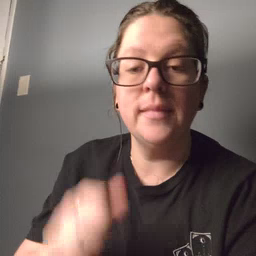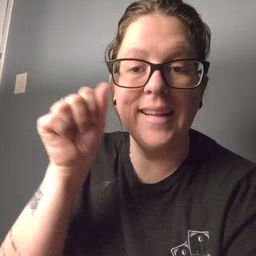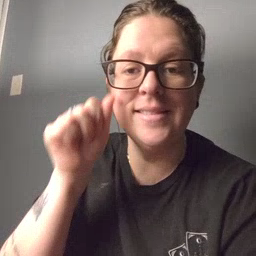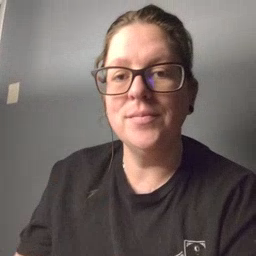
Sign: aunt